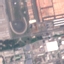
Land use / land cover: Industrial